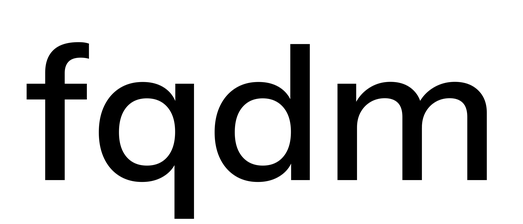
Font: InstrumentSans_Medium